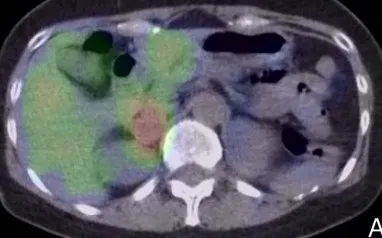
(A) No postoperative recurrence of the left adrenal lesion was observed, and the right adrenal lesion was unchanged and showed 123I-MIBG accumulation.
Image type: radiology (pet)